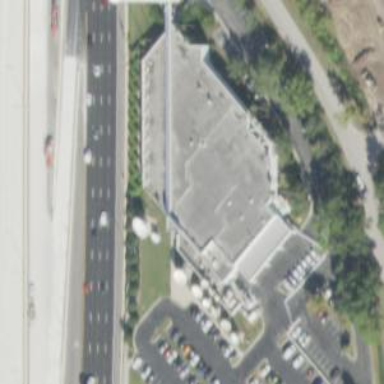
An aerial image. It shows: Television studio building.